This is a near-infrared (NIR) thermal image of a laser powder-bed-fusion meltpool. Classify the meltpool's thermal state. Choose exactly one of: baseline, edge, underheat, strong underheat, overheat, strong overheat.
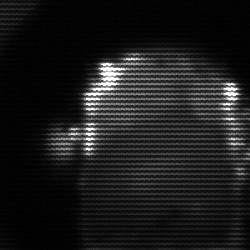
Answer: baseline